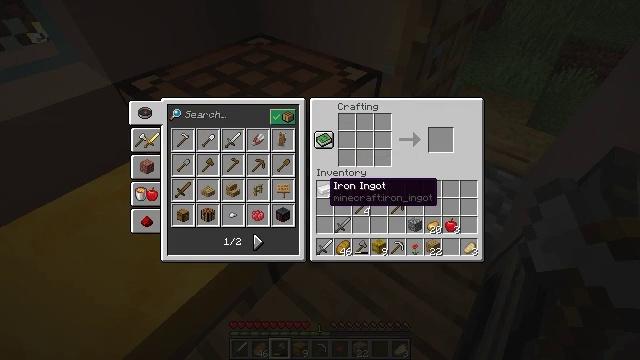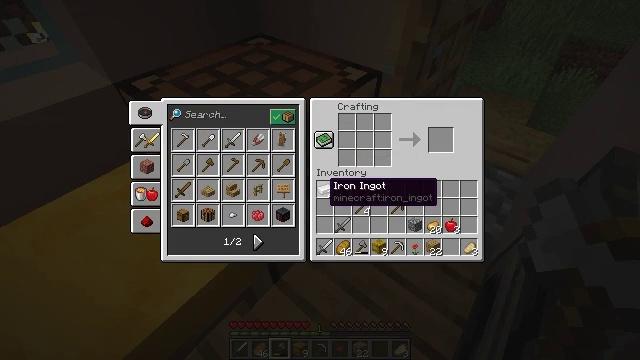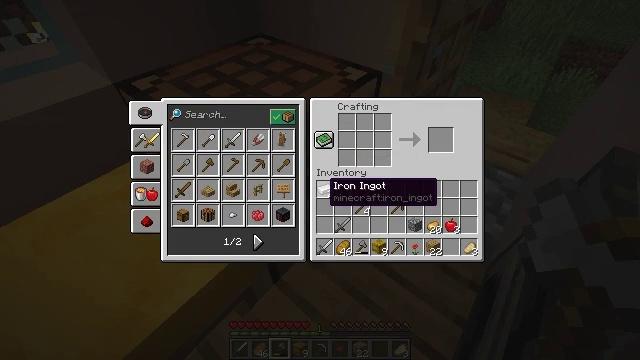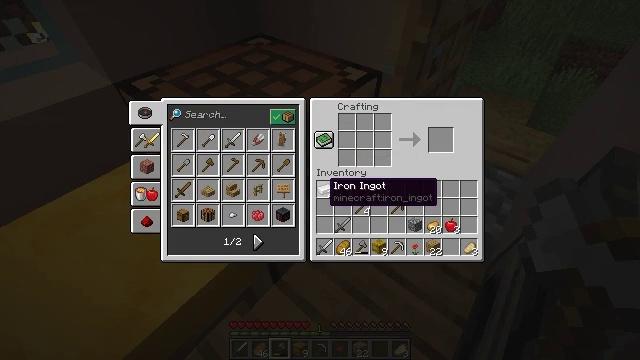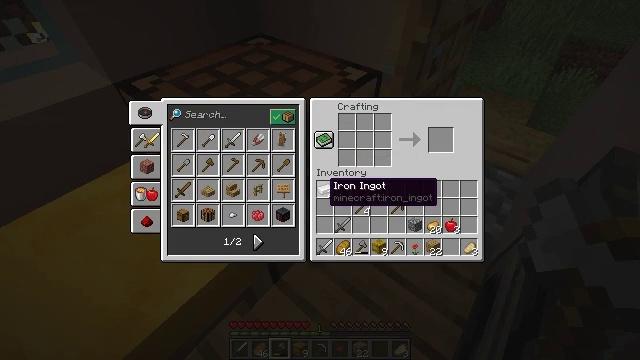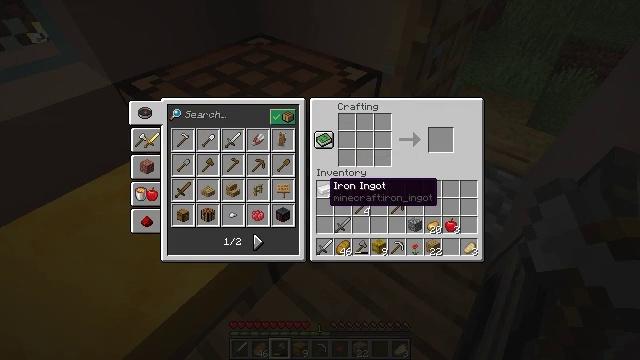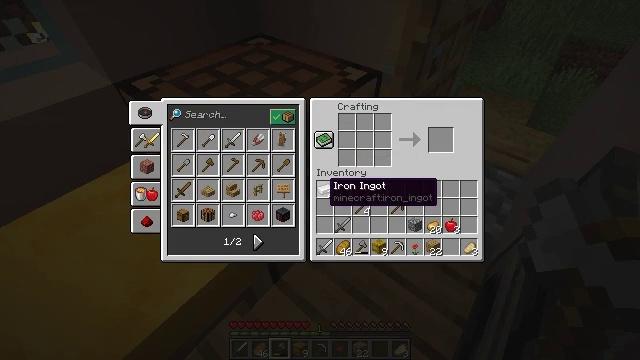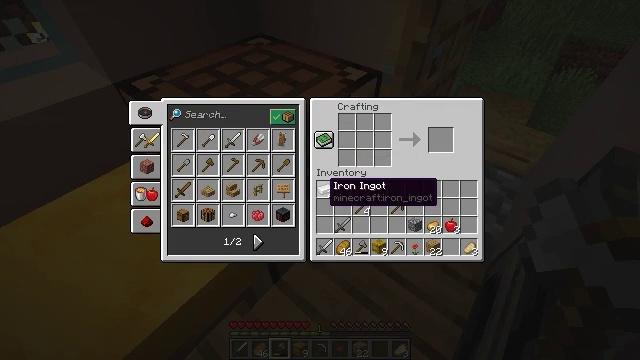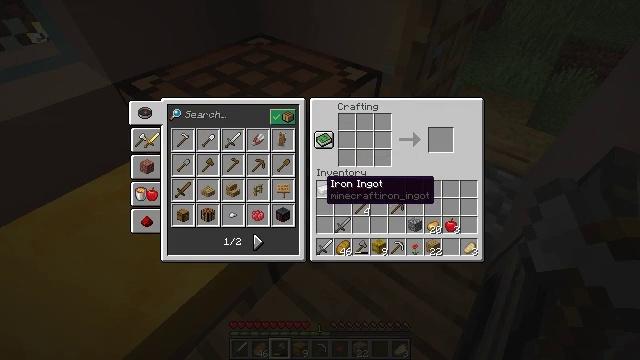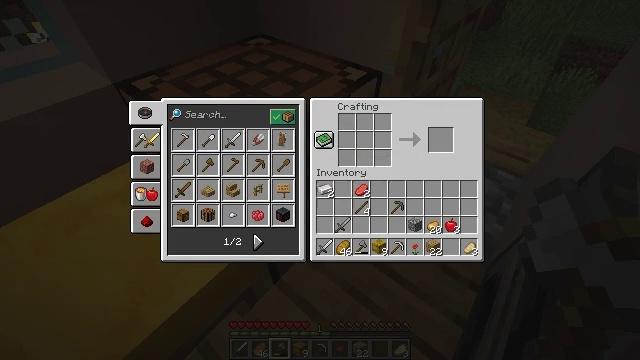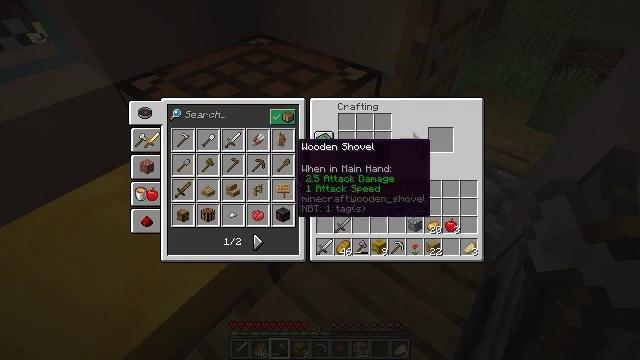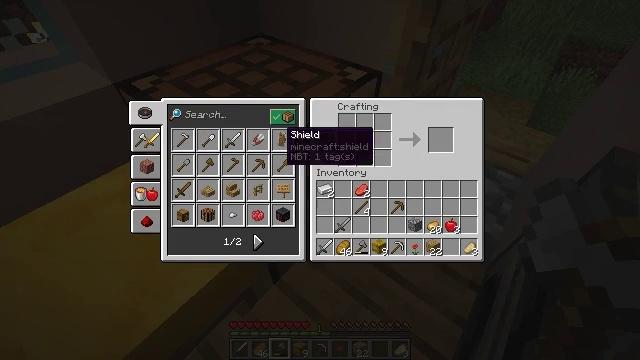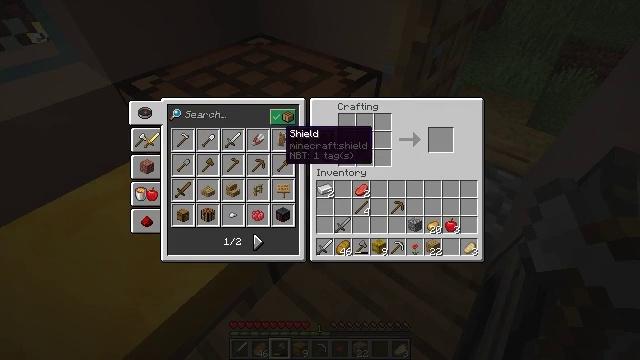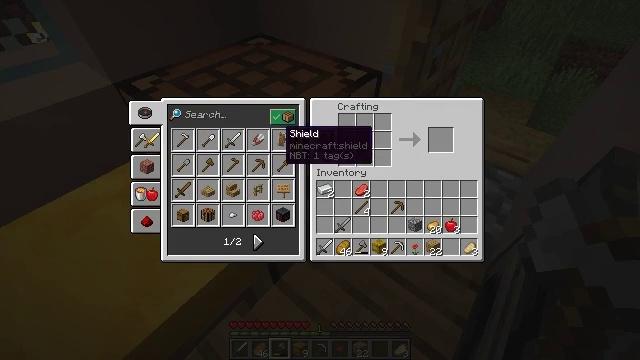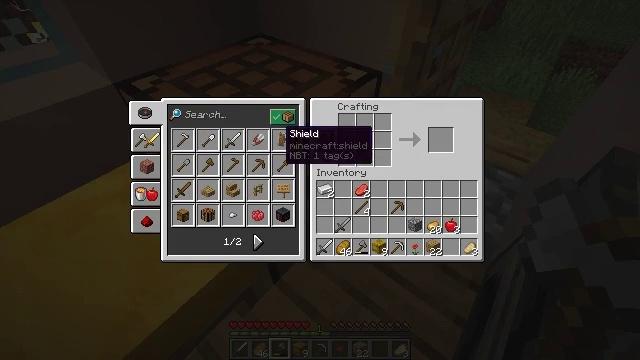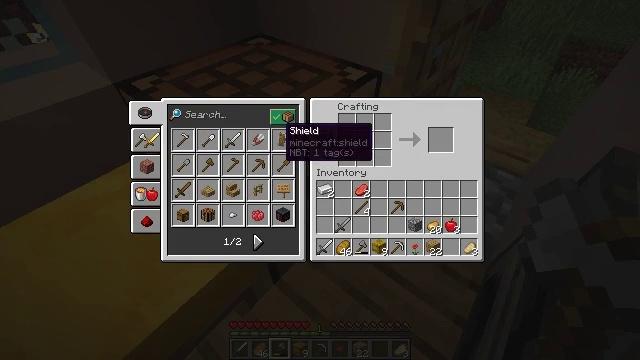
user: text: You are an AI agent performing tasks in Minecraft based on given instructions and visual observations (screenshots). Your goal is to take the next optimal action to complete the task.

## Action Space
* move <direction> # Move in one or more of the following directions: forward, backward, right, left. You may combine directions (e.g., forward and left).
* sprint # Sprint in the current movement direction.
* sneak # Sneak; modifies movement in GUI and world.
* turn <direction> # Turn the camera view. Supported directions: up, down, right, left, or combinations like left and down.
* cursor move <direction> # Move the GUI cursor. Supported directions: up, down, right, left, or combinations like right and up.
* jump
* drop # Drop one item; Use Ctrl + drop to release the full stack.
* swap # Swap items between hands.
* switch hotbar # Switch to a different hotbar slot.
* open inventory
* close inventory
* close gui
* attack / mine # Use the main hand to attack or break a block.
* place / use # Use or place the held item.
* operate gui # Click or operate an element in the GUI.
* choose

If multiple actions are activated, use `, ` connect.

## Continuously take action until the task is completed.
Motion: motion action
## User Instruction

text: Craft the shield at the crafting station.
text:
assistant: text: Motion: no_op
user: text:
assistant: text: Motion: no_op
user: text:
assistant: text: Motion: no_op
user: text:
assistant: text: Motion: no_op
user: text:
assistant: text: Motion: no_op
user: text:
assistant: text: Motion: no_op
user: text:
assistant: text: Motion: no_op
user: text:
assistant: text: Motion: no_op
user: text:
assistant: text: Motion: cursor move left and up
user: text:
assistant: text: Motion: cursor move left and up
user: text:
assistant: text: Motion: cursor move left and up
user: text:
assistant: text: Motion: no_op
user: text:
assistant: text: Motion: no_op
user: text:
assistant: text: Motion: no_op
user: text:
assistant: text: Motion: no_op
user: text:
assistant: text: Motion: no_op
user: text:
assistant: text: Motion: operate gui
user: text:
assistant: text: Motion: operate gui
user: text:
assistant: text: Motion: cursor move right, operate gui
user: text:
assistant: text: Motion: cursor move right
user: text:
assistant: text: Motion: cursor move right
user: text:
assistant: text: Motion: cursor move right
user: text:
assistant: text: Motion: no_op
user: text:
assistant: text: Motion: no_op
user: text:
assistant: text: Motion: no_op
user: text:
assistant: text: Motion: no_op
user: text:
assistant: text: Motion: no_op
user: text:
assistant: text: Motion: no_op
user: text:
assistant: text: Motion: cursor move left
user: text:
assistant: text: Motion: no_op